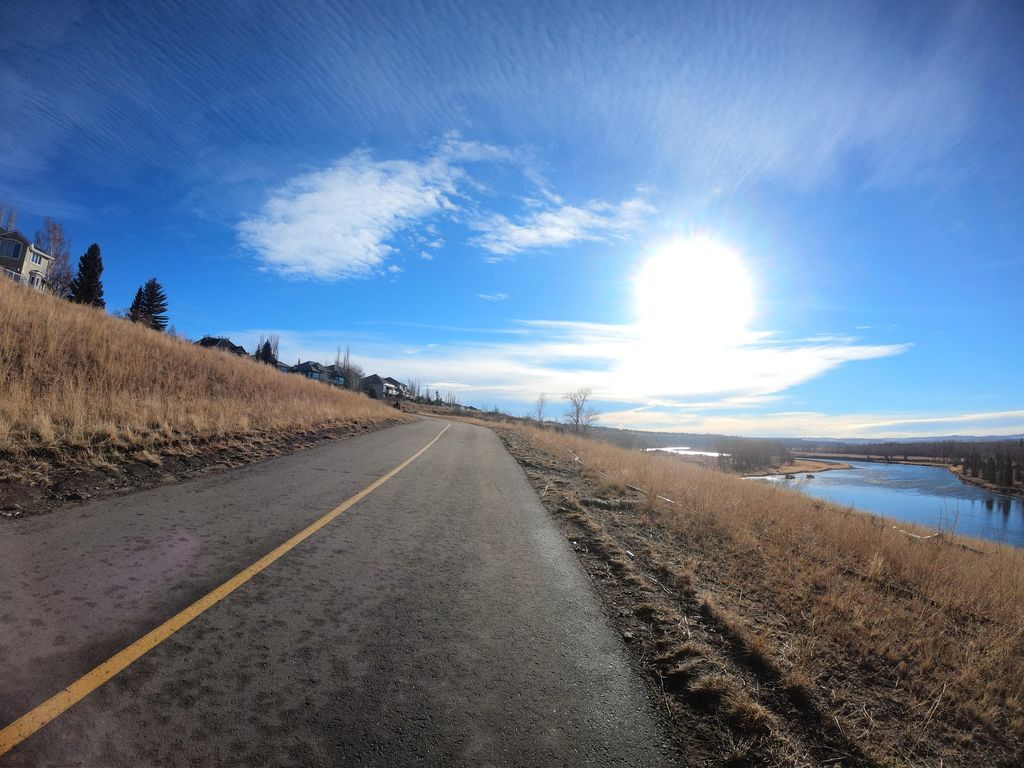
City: calgary